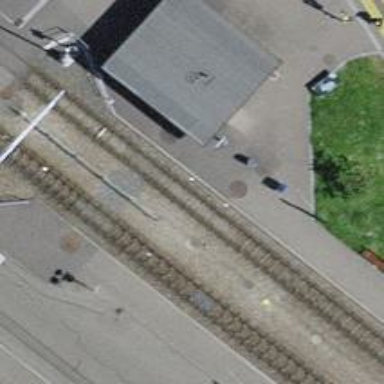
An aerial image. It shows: Tram stop with public transport stop position for trams.